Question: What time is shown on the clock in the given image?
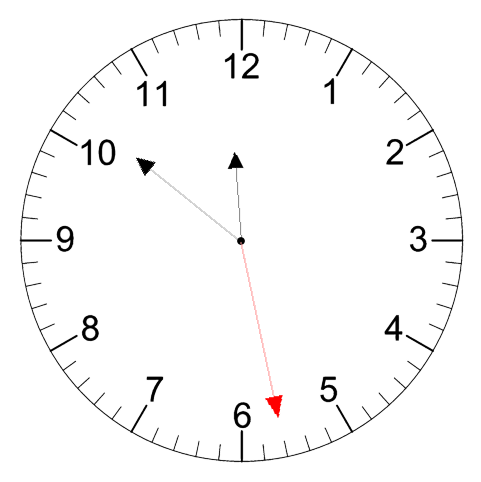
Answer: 11:51:28